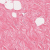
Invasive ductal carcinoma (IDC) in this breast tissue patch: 0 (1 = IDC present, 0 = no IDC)